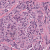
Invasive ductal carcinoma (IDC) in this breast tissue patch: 1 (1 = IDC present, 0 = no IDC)